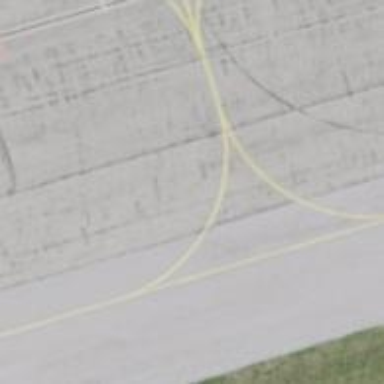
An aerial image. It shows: Image of taxiway at airport.